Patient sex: F
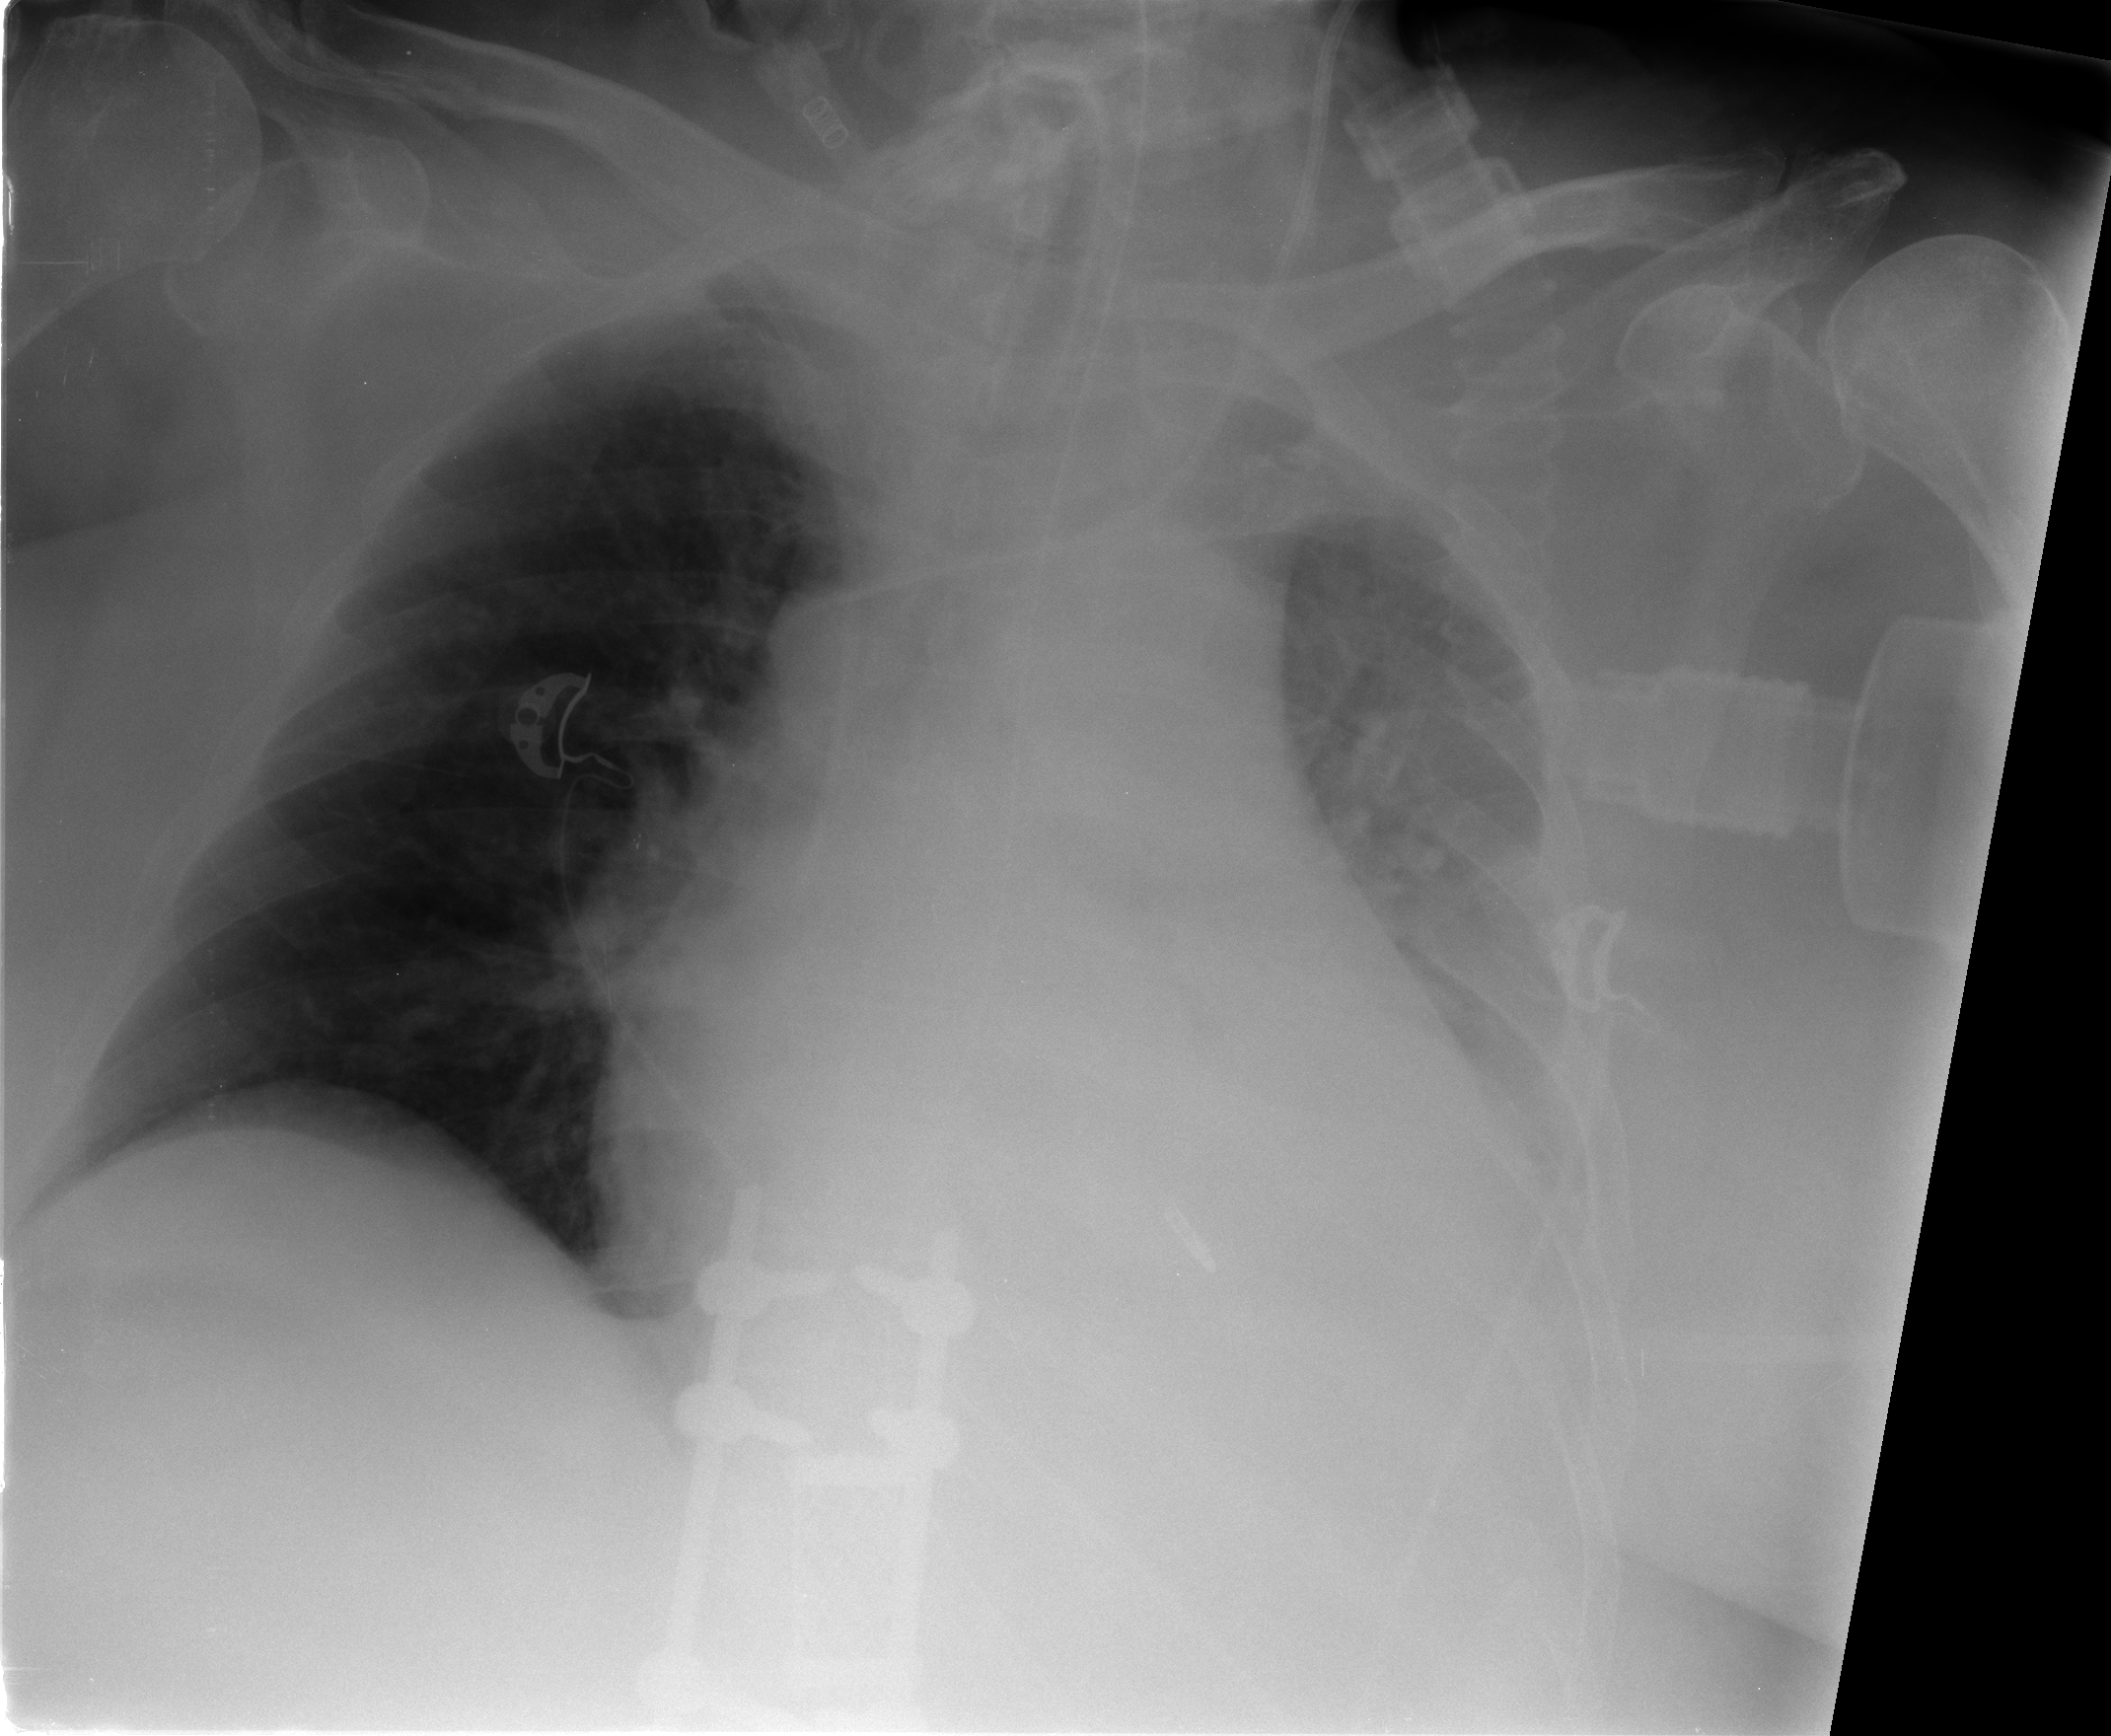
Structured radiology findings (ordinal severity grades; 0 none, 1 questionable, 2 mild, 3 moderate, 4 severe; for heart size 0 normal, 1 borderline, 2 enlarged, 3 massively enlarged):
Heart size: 3
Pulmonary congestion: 2
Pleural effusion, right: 0
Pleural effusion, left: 3
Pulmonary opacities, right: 0
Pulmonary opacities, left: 1
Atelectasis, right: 0
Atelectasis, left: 3